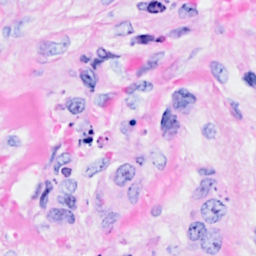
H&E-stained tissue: Breast